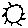
Label: sun